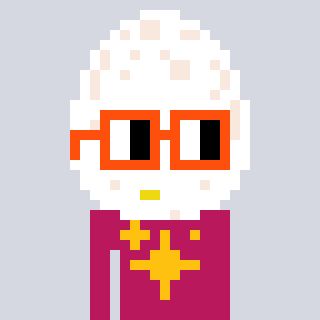
a pixel art character with square orange glasses, a egg-shaped head and a darkpink-colored body on a cool background